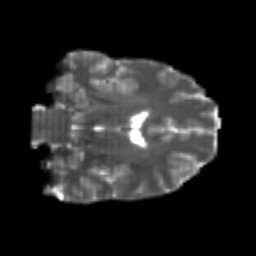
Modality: T2w
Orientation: coronal
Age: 22
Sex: male
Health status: healthy
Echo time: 0.074 s